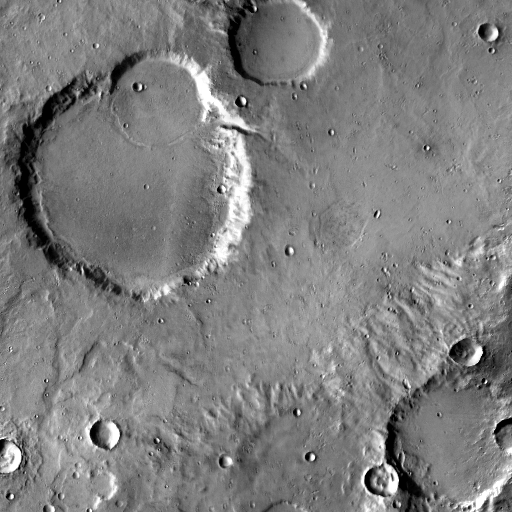
Crater classes present: Background, Other, Layered, Buried, Secondary